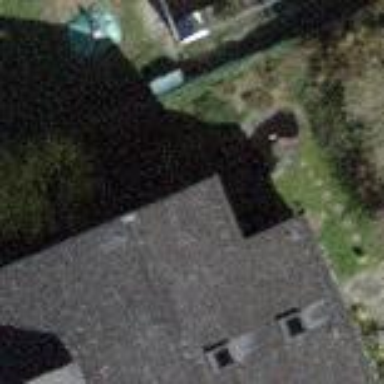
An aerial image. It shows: Building with tiled roof.